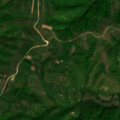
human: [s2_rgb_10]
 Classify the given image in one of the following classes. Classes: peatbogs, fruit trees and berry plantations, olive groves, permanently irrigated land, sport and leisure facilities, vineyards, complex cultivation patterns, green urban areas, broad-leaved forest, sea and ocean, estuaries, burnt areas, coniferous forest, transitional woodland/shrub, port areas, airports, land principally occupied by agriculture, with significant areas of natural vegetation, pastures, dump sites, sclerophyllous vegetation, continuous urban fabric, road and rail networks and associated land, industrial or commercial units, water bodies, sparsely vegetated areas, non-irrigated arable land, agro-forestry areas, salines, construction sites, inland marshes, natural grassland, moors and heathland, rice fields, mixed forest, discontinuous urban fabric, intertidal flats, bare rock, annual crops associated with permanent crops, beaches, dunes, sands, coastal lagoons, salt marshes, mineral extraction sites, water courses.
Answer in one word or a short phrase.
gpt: complex cultivation patterns, broad-leaved forest, transitional woodland/shrub